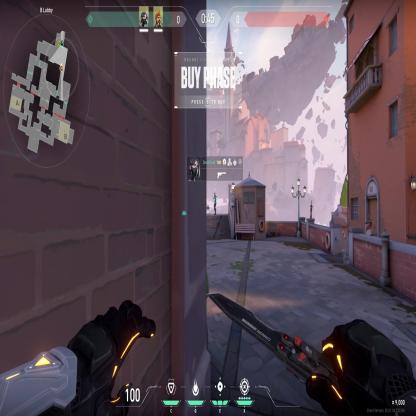
Label: dropped spike ; teammate